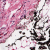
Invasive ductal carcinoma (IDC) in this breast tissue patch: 0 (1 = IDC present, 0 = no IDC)